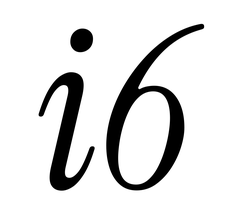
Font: InstrumentSerif-Italic